Question: I am trying to extract the Dpi value of an image Using python in one of my django powered web application.I am using following function to achieve my desired output that is the Dpi value of an image but i am facing an exception.
This is the Function to get DPI value of an Image
'''
def get_exif_data(fname):
"""Get embedded EXIF data from image file."""
ret = {}
try:
img = Image.open(fname)
if hasattr( img, '_getexif' ):
exifinfo = img._getexif()
if exifinfo != None:
for tag, value in exifinfo.items():
decoded = TAGS.get(tag, tag)
ret[decoded] = value
except IOError:
print 'IOERROR ' + fname
return ret
'''
and this is the view where i have used that above function to get the DPI value of an Image.
'''
def get_dpi(request,image_id):
image = get_object_or_404(Photo,pk = image_id)
img = Image.open(image.photo)
dpi_info = get_exif_data(img)
context = RequestContext(request)
ctx = {'dpi':dpi_info}
return render_to_response('photo/download_image.html',ctx,context)
'''
but i am facing the following exception

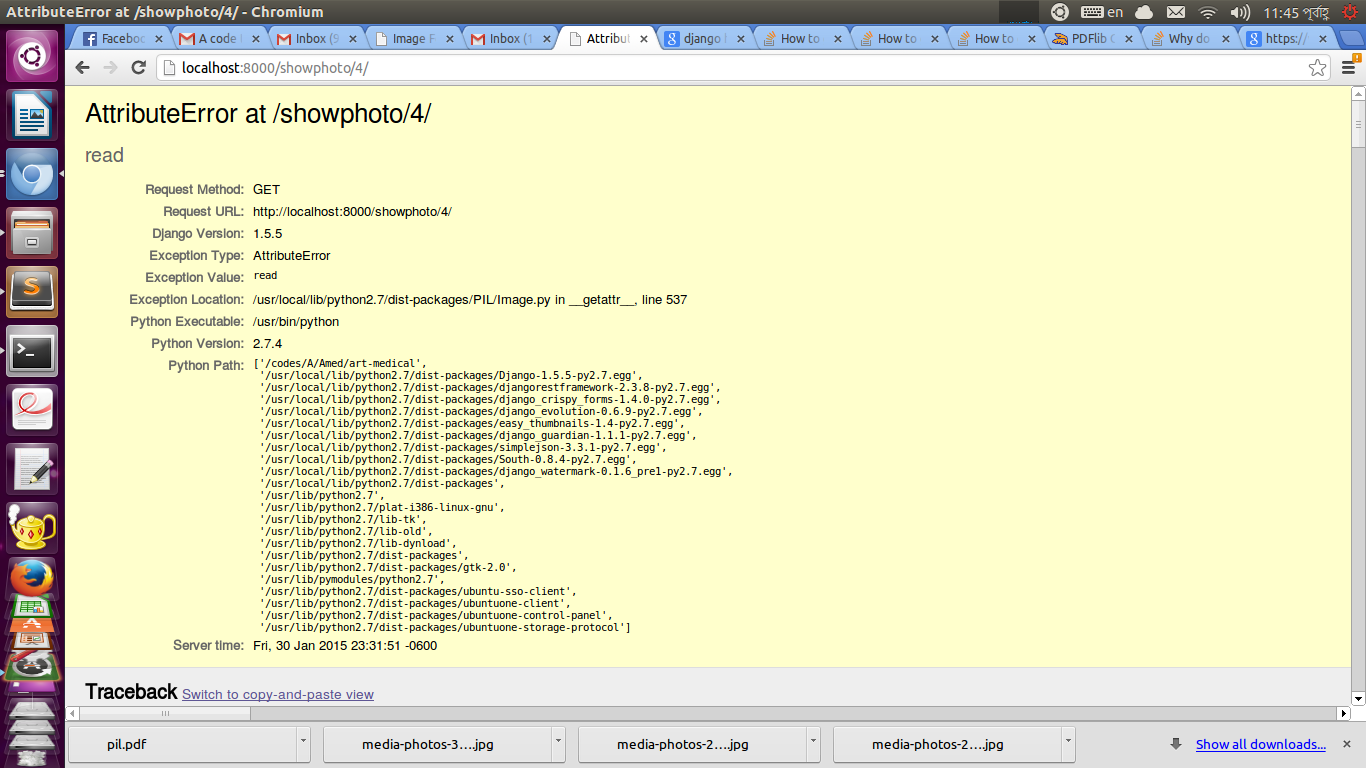
Answer: To begin, I have to ask why you want the DPI resolution. It's just a tag and doesn't really mean anything unless you are outputing to physical media. A 1000x1000 pixel image can be 10x10 at 100dpi or 100x100 at 10dpi, but it's still exactly the same image. Exactly the same pixels. It's hard to imagine scenarios where 'img.size' doesn't give you everything you need.
Having said that, if you want to get the exif tags for resolution try 'XResolution' from 'PIL.ExifTags':
'''
import Image
from PIL.ExifTags import TAGS
img = Image.open("path/to/.jpg")
info = img._getexif()
exifObj = {}
if info != None:
for tag, value in info.items():
decoded = TAGS.get(tag, tag)
exifObj[decoded] = value
'''
'exifObj' now either empty or equals something like:
'''
{'YResolution': (720000, 10000), 'BitsPerSample': (8, 8, 8), 'ImageLength': 713, 'Orientation': 1, 'Copyright': 'Mark Meyer Photography', 'ExifImageWidth': 950, 'ExifImageHeight': 713, 'ColorSpace': 1, 'ResolutionUnit': 2, 'DateTime': '2015:01:30 21:37:51', 'XResolution': (720000, 10000), 'ExifOffset': 296, 'PhotometricInterpretation': 2, 'ExifVersion': '0221', 'Artist': 'MarkM', 'ImageWidth': 950, 'SamplesPerPixel': 3, 'Software': 'Adobe Photoshop CC 2014 (Macintosh)'}
'''
DPI is:
'''
exifObj['XResolution'][0]/exifObj['XResolution'][1]
'''
72DPI in this case.
It's not clear in your example how you are trying to access the DPI value for the context. You're getting an attribute error, so maybe in your template you are trying to access ctx.dpi or something similar which doesn't exist.